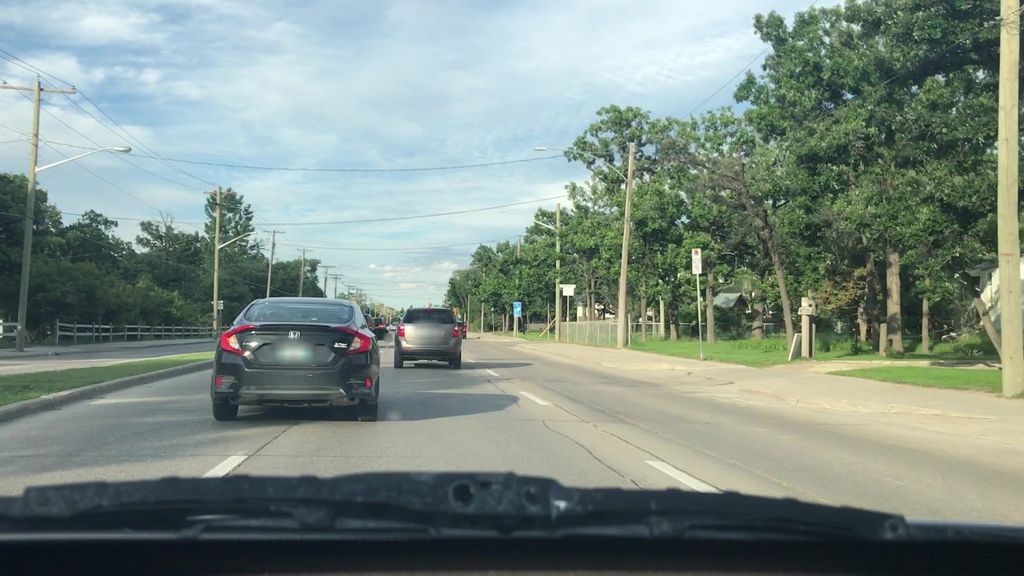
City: winnipeg